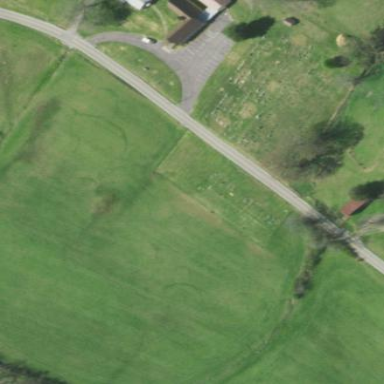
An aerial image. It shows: Cemetery.